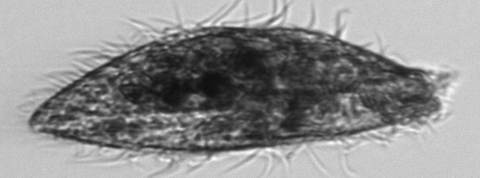
Label: Euplotes_morphotype1